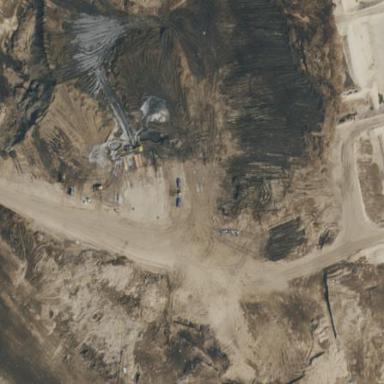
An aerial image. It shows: Quarry area.